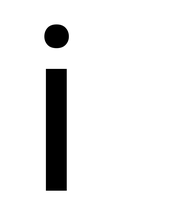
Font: Roboto_Regular